Field crop: maize
Growth stage: 2
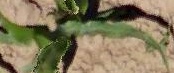
Species: maize